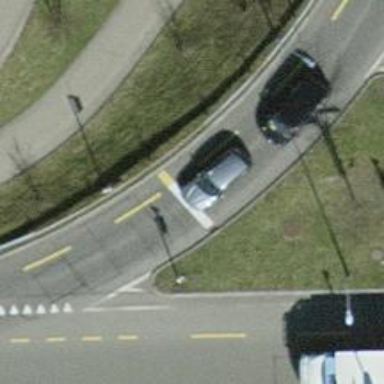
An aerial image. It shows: Road with traffic signals.